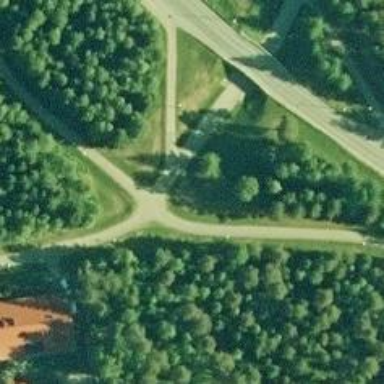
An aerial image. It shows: Asphalt cycleway.